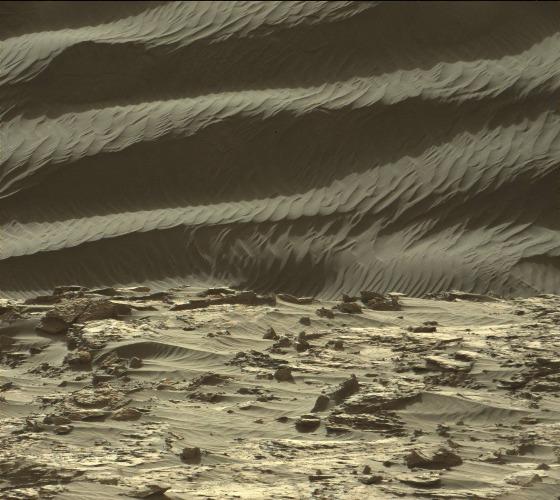
Terrain classes present: Bedrock, Gravel / Sand / Soil, Rock, Shadow